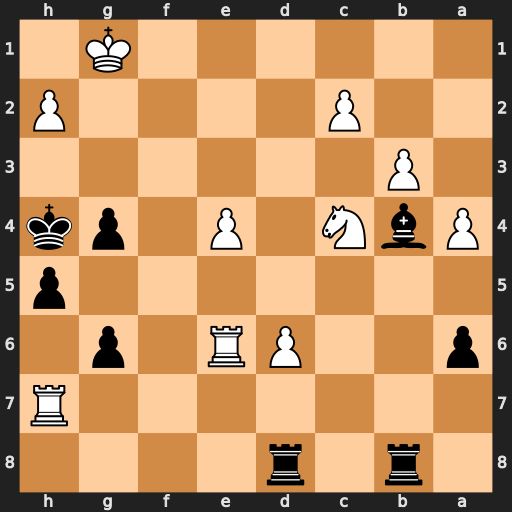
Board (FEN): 1r1r4/7R/p2PR1p1/7p/PbN1P1pk/1P6/2P4P/6K1
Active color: b
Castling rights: -
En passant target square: -
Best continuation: Rf8 Re5 Rf3 Rd5 Rbf8 Nd2 Re3 d7 Re1+ Kg2 Re2+